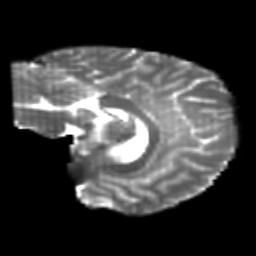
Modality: T2w
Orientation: sagittal
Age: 25
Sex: female
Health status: healthy
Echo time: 0.074 s